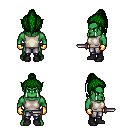
a pixel art fantasy rpg character, male body template, orc, green skin, white sleeveless shirt, metal pants, green long topknot hairstyle, gold gloves, black shoes, dagger, four views (front, back, left, right), 2x2 character sprite sheet, small pixel art, hard edges, no anti-aliasing